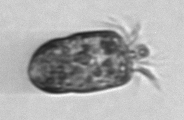
Label: Strombidium_tintinnodes